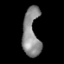
Tissue: lung
Cell type: Epithelial cells
Senescence score: 0.2038
Nuclear area (px): 790
Mean DAPI intensity: 139.209